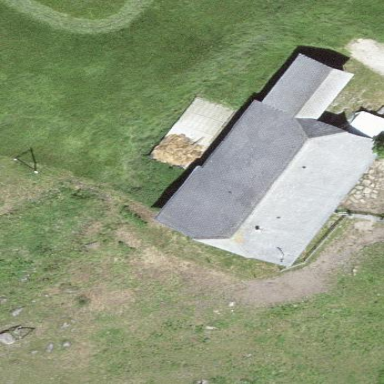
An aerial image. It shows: Farm building.